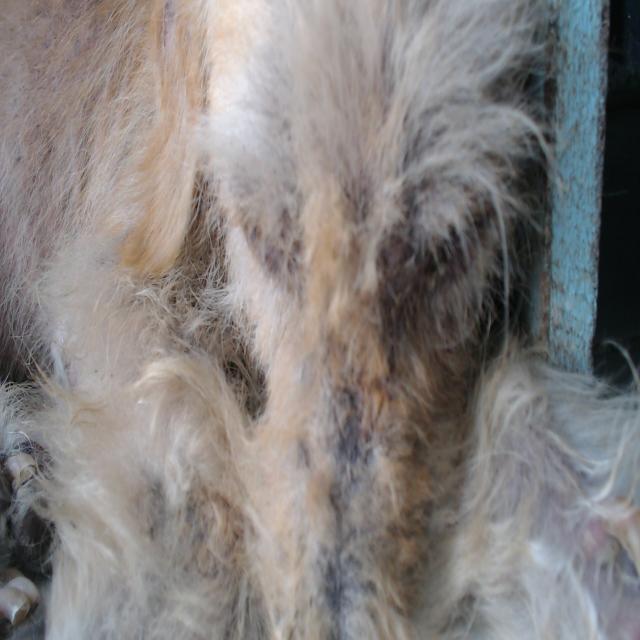
Canine demodicosis (Demodex mange) — caused by Demodex canis mites. Presents with alopecia, follicular papules, pustules, and comedones. Often localized on face and forelimbs.